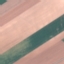
Land use / land cover: AnnualCrop